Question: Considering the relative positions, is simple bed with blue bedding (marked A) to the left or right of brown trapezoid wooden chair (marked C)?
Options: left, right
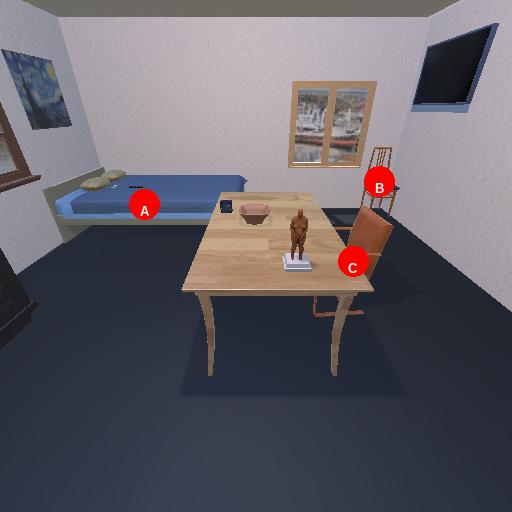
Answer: left